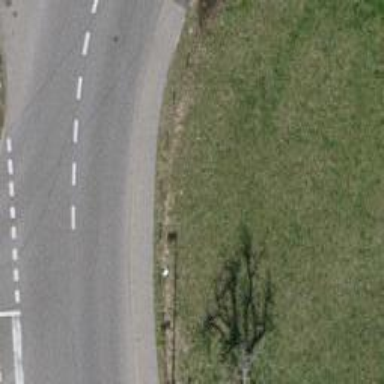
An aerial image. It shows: Asphalt sidewalk along the footway.